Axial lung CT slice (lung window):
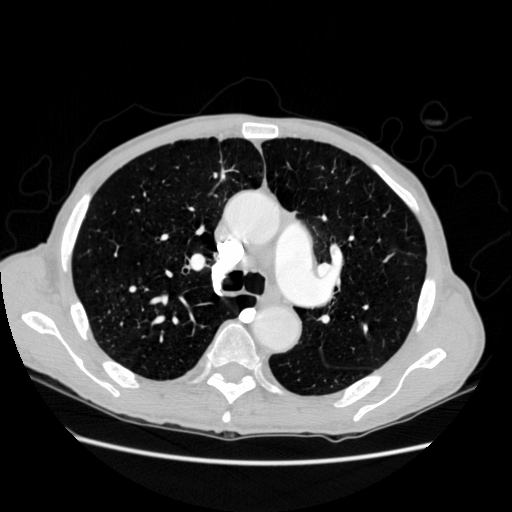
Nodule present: no